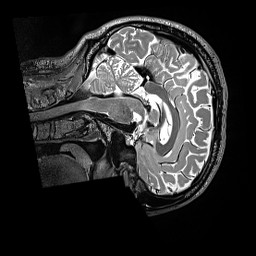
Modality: T2w
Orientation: sagittal
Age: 41
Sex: male
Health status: ill
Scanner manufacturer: siemens
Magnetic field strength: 3 T
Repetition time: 3.2 s
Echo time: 0.564 s